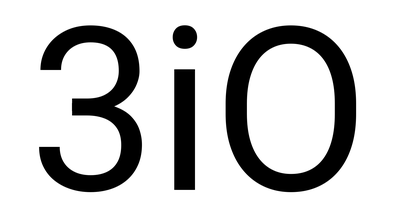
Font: Roboto_Regular